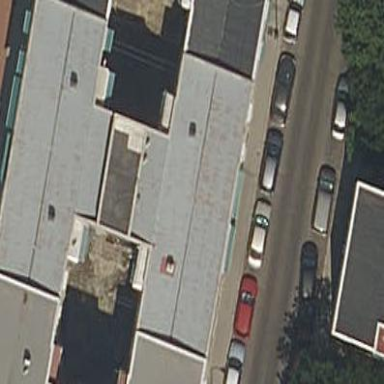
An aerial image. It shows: Image showing building with apartments.